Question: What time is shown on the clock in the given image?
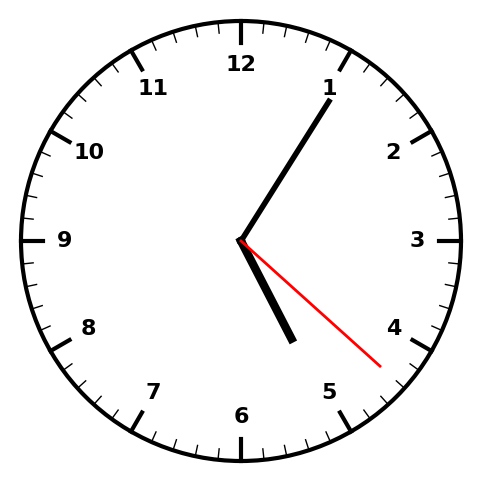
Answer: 05:05:22